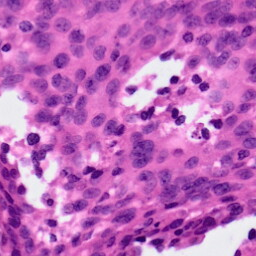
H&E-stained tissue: Ovarian